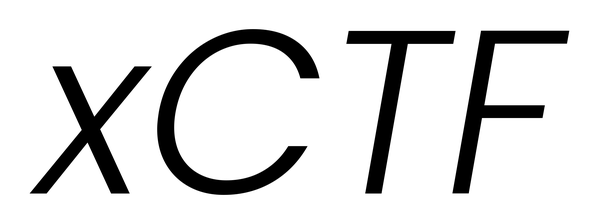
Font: Poppins-LightItalic